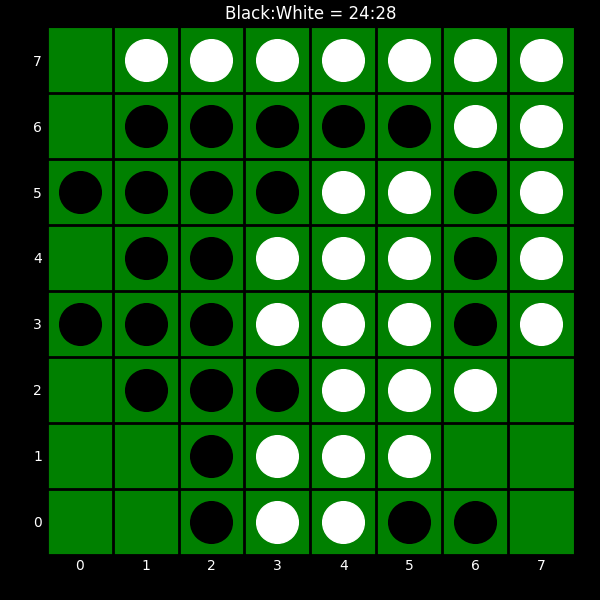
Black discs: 24
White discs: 28